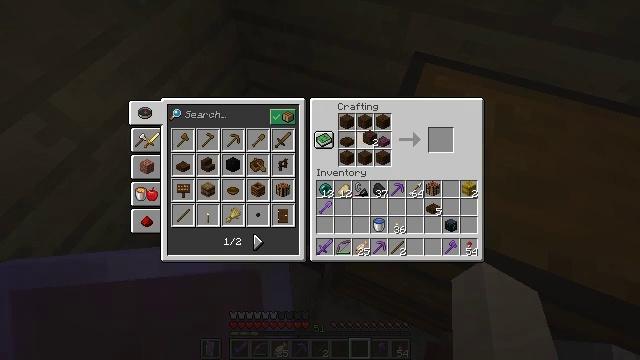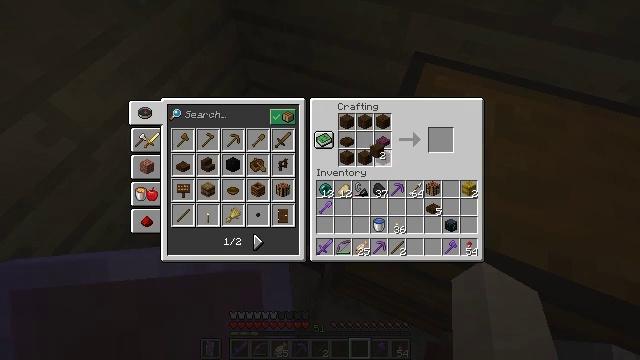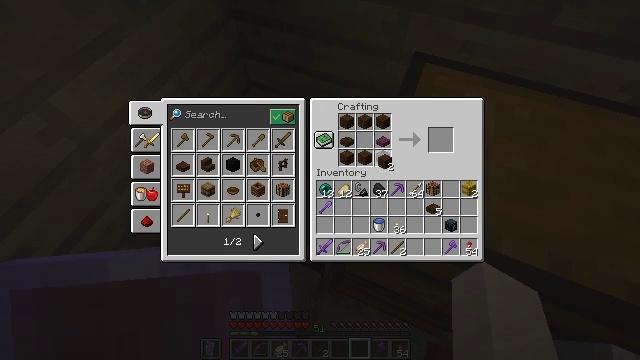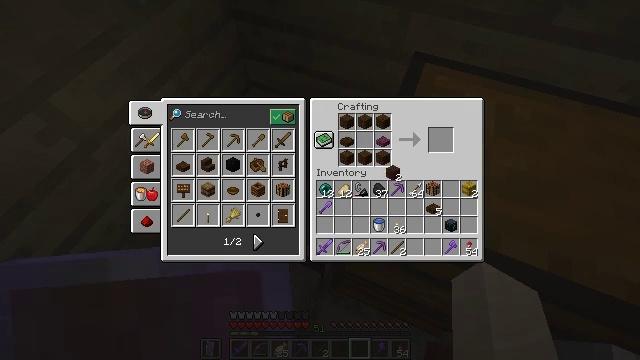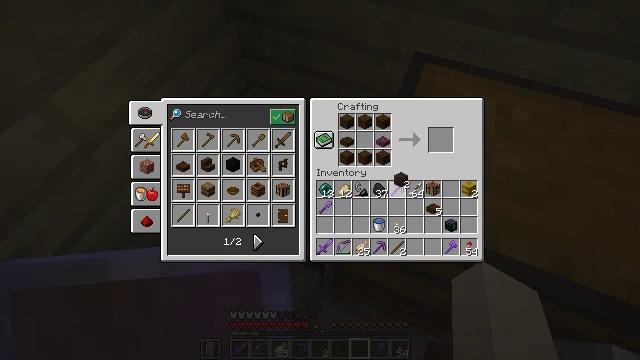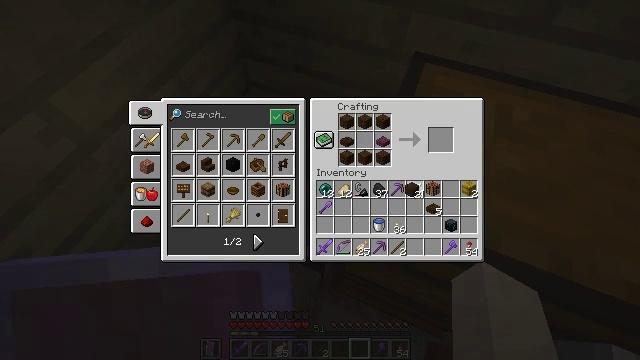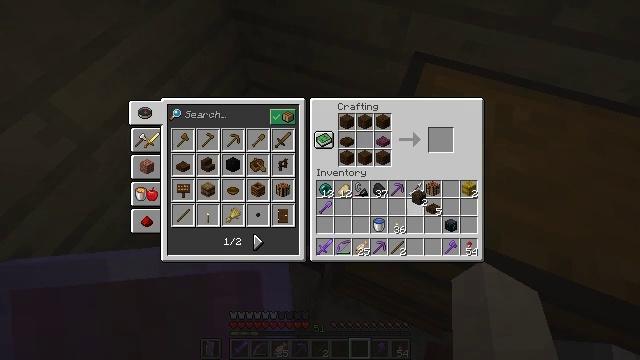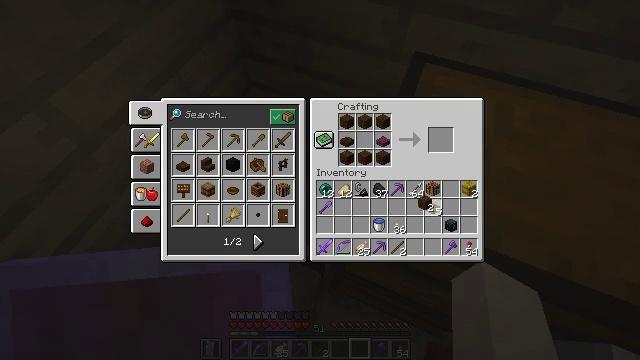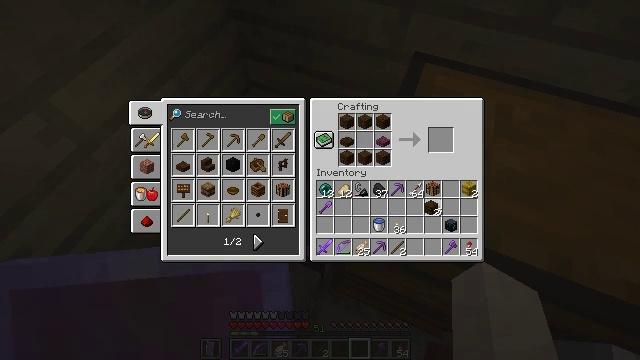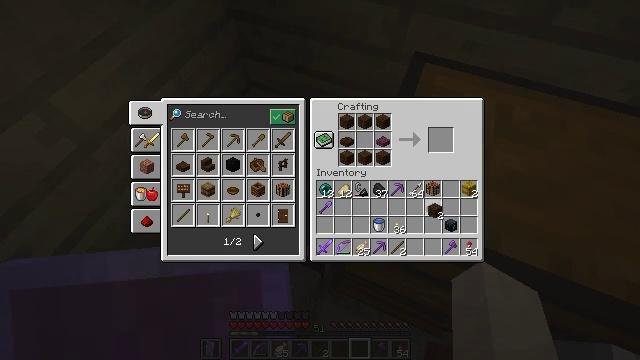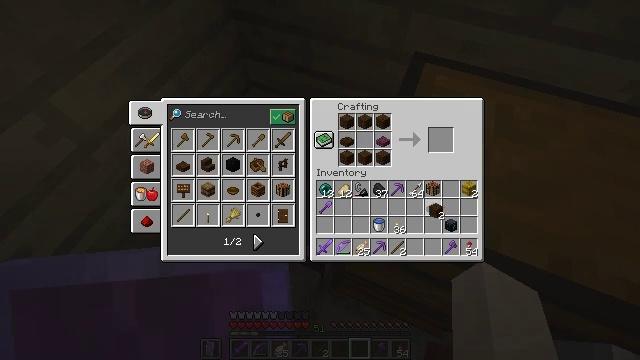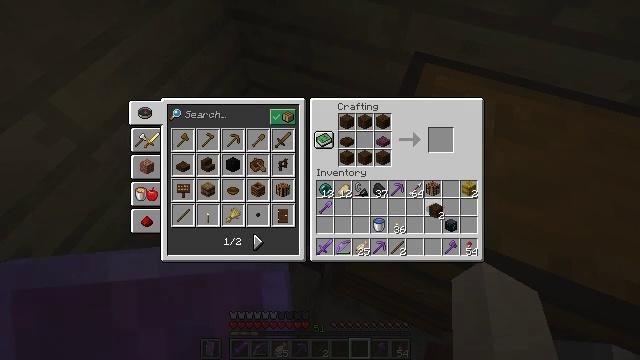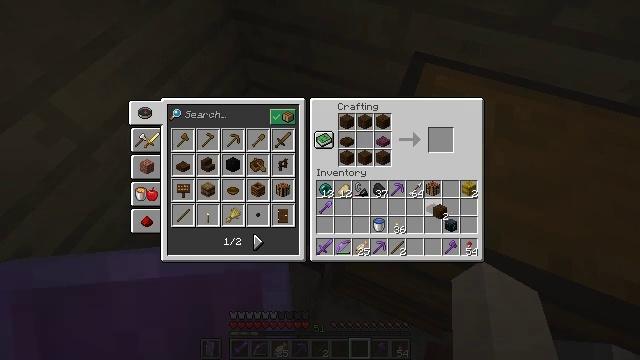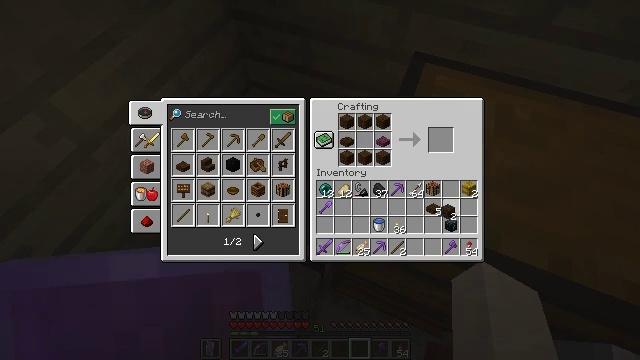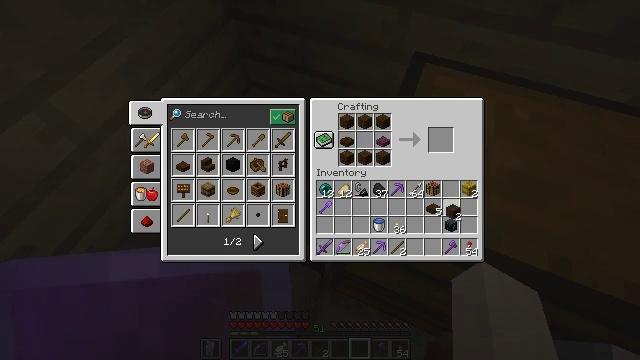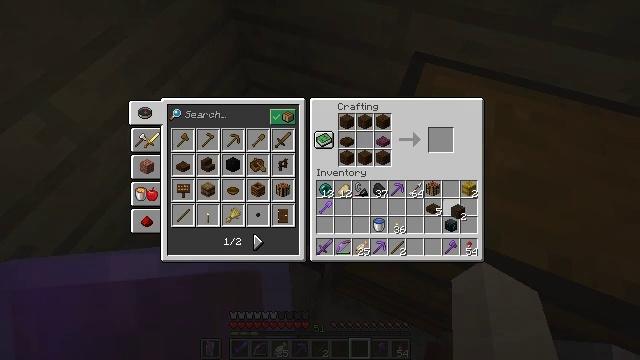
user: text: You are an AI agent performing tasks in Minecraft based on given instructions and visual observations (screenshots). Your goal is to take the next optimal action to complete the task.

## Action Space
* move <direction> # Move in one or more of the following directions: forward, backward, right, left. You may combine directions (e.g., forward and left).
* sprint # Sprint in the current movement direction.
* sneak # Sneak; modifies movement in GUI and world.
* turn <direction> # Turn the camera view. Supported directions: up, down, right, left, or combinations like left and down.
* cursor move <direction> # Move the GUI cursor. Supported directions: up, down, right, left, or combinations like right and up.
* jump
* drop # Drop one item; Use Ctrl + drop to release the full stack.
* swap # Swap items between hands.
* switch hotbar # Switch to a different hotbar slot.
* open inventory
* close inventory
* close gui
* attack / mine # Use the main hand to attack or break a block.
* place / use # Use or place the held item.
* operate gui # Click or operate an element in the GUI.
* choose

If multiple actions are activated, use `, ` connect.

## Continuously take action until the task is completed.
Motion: motion action
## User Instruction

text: Craft a barrel.
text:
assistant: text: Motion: turn right and down
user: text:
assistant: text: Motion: turn right and down
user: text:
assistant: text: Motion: turn right and down
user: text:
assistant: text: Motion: turn right and down
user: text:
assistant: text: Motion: turn right and down
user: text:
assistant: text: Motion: turn right and down
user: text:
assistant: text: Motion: no_op
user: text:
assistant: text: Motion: no_op
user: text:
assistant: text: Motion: no_op
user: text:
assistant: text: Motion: no_op
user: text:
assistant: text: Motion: no_op
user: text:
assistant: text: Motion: no_op
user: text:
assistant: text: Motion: turn right
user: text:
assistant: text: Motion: no_op
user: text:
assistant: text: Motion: no_op
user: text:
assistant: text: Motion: no_op
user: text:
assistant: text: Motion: no_op
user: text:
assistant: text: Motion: no_op
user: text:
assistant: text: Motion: no_op
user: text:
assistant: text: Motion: no_op
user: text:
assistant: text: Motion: no_op
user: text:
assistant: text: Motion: no_op
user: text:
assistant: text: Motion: no_op
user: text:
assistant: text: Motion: no_op
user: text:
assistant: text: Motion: no_op
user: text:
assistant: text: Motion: no_op
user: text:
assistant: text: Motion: attack / mine
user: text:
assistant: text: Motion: attack / mine
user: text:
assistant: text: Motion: attack / mine
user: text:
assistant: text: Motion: no_op